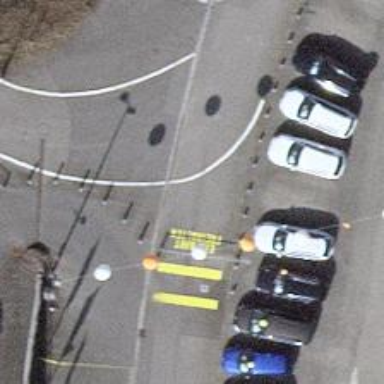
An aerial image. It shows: Lift gate barrier.